Aerial crown-view tile of a tropical tree (Barro Colorado Island, Panama), acquired 20250217:
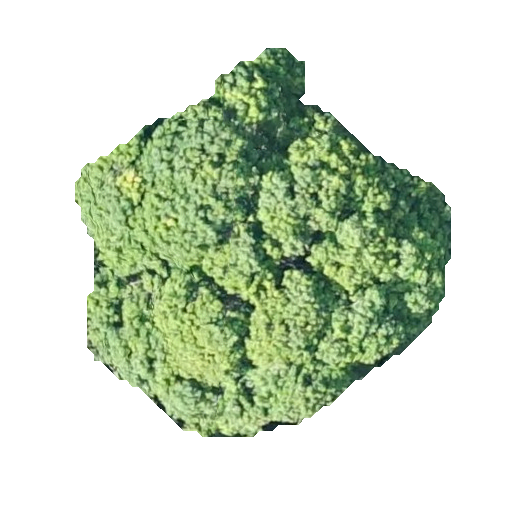
Species: Trichilia tuberculata
GBIF accepted scientific name: Trichilia tuberculata
Crown area: 143.99 m²